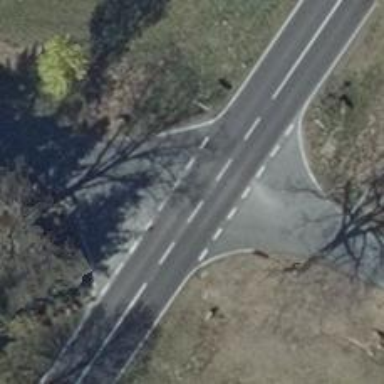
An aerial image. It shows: Asphalt road classified as primary highway.